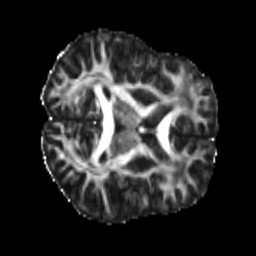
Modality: FA
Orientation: axial
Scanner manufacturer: siemens
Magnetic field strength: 3 T
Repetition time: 4 s
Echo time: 0.0594 s